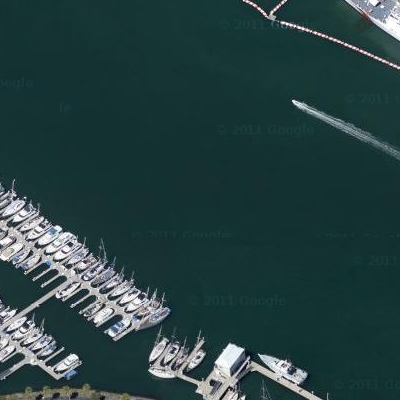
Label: RiverLake